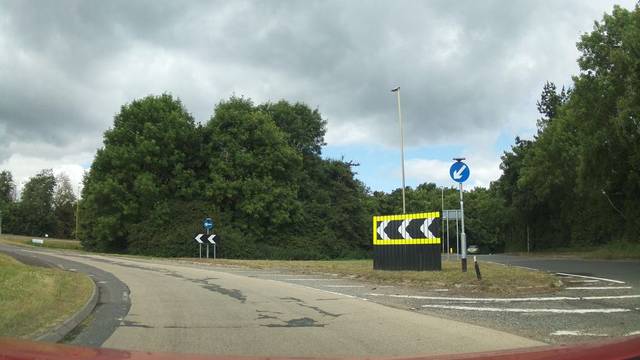
Region: United Kingdom
Coordinates: 51.266, -0.9528